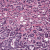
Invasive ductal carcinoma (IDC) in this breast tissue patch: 1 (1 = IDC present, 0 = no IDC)